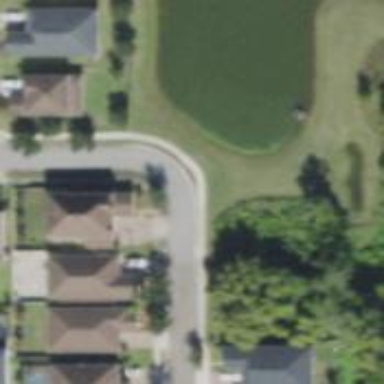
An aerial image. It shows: Residential road with sidewalk on the left side.